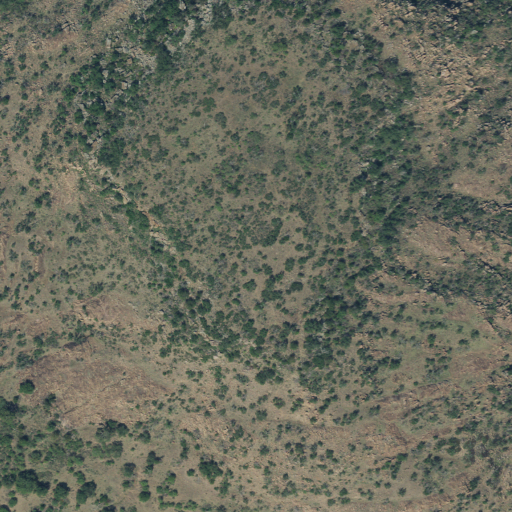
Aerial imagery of mountain in Texas named Rough Mountain containing shrub and evergreen forest